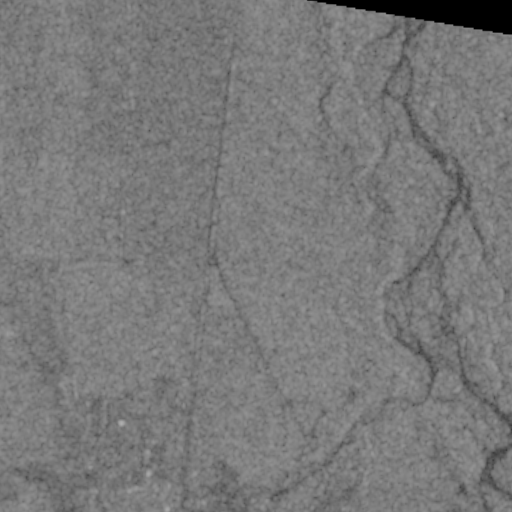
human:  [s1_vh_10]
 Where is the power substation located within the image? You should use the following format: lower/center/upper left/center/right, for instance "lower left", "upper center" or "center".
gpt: The power substation is located in the lower center of the image.
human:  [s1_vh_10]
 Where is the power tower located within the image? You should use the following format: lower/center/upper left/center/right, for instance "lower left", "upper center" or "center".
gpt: The power tower is located in the lower center of the image.
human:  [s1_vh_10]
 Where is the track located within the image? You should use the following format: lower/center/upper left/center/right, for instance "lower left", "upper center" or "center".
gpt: There is no track in the image.

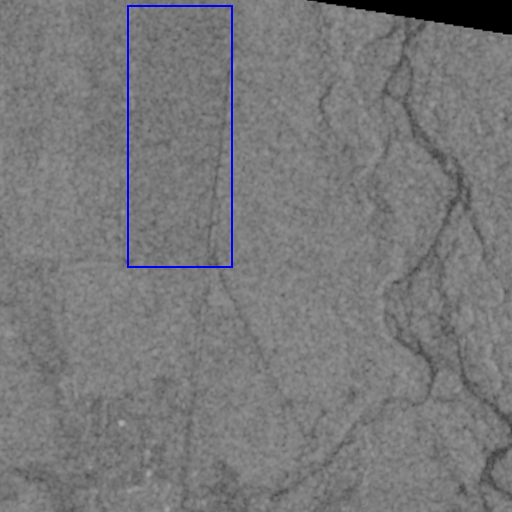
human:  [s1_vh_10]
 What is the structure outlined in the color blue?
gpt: The structure outlined in blue is a crop field.
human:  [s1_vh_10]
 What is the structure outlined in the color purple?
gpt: There is no purple outline.